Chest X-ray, PA view. Patient: 55 years old, sex M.
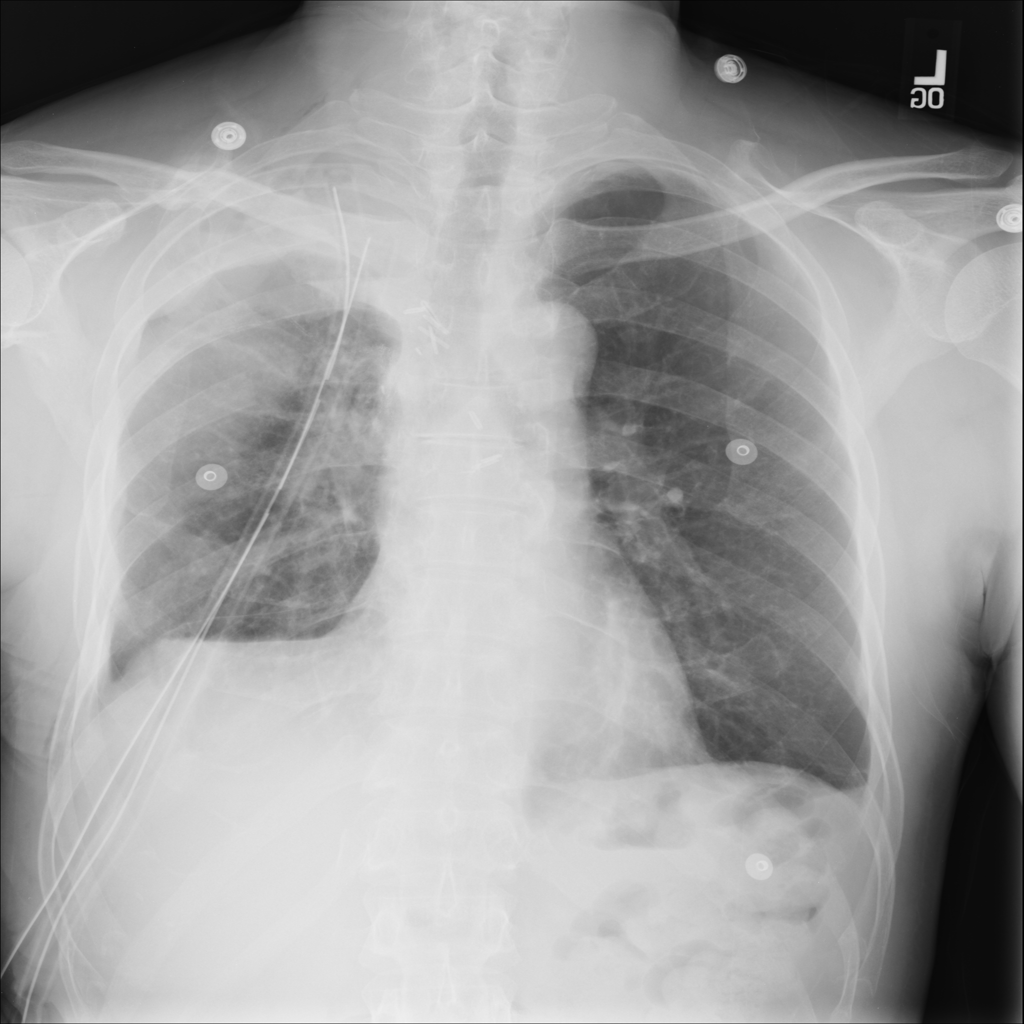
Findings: No Finding